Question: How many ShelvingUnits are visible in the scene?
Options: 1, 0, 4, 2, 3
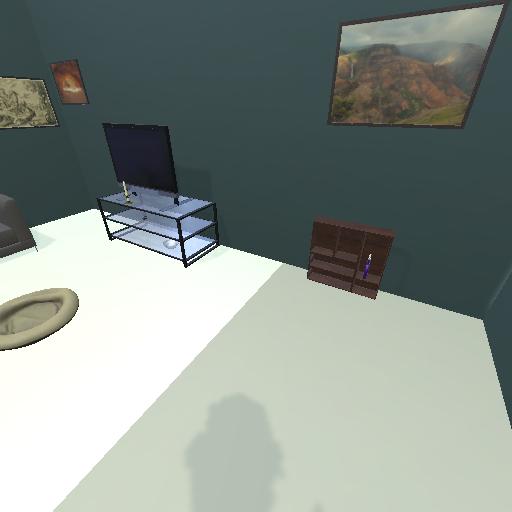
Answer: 1